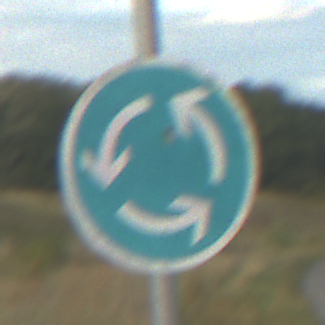
Verkehrszeichen: Kreisverkehr
Umgebung: Outdoor, RoadRail
Tageszeit: SunriseSunset
Wetter: PartlyCloudy
Licht: Natural
Jahreszeit: NotSpecified
Kontrast: MediumContrast